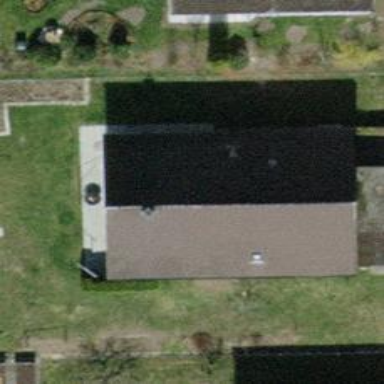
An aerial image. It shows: Simple and straightforward house.